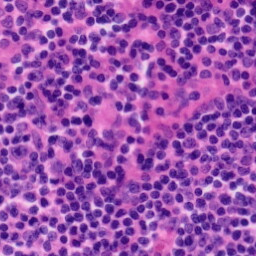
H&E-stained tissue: Tonsil